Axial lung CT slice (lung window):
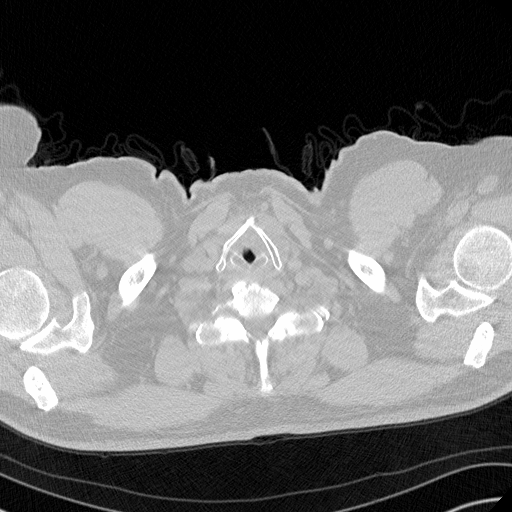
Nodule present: no